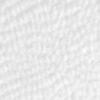
Label: no_change